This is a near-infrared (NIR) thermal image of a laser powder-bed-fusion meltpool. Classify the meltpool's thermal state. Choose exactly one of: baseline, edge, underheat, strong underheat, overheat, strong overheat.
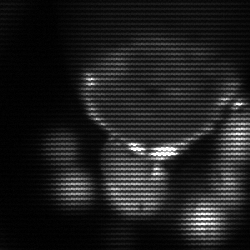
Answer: edge